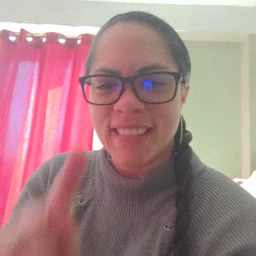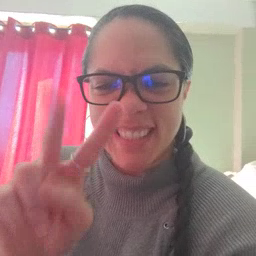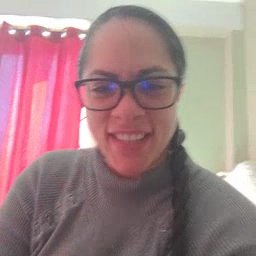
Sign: TV